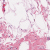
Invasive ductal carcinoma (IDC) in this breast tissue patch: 0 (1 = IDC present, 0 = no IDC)